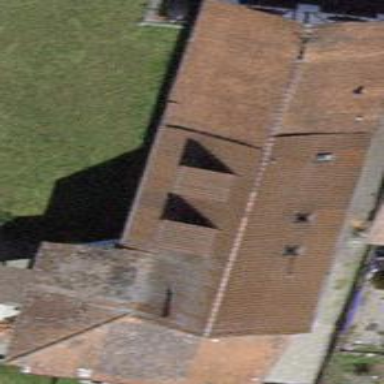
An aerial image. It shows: Gabled roofed house.